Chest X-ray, PA view. Patient: 32 years old, sex F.
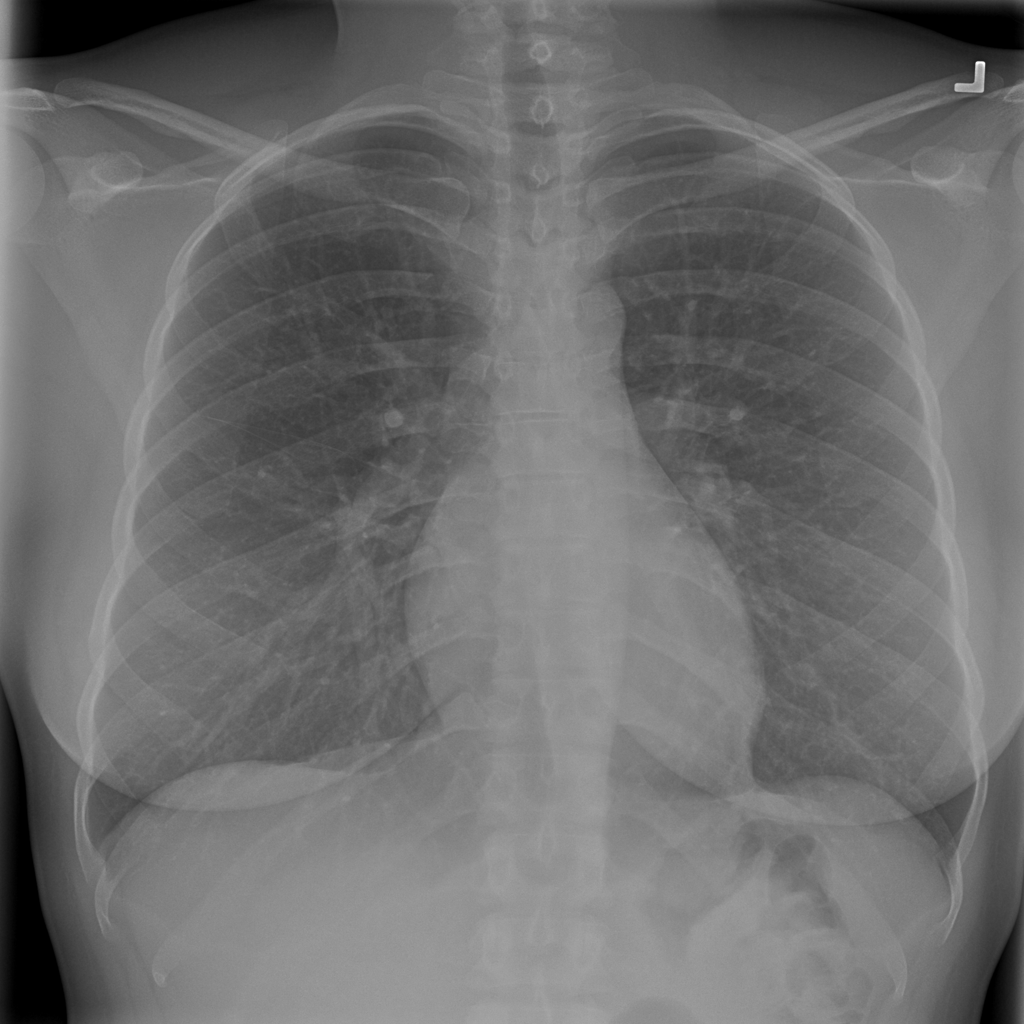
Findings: No Finding